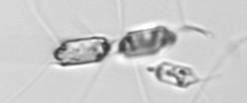
Label: Chaetoceros_didymus